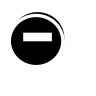
Cursor type: zoom_out
OS/theme: linux-apple-cursor
Variant: white